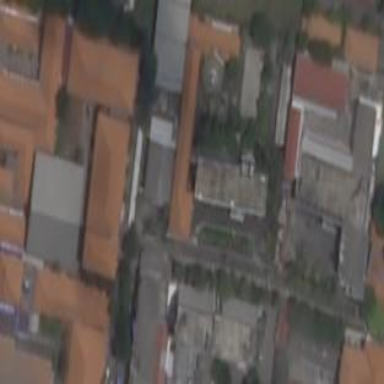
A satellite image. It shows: Government office.